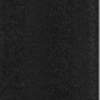
Label: dusty